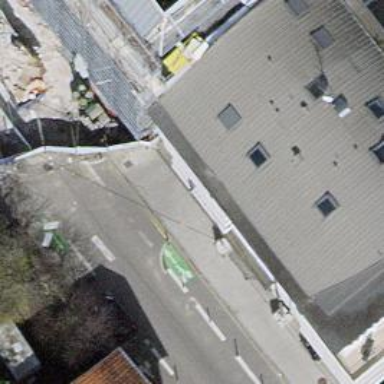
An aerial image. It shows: Parking entrance with concrete surface.